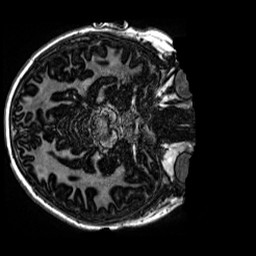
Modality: MP2RAGE
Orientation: axial
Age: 11
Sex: male
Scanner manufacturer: siemens
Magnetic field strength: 3 T
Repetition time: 4 s
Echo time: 0.00299 s